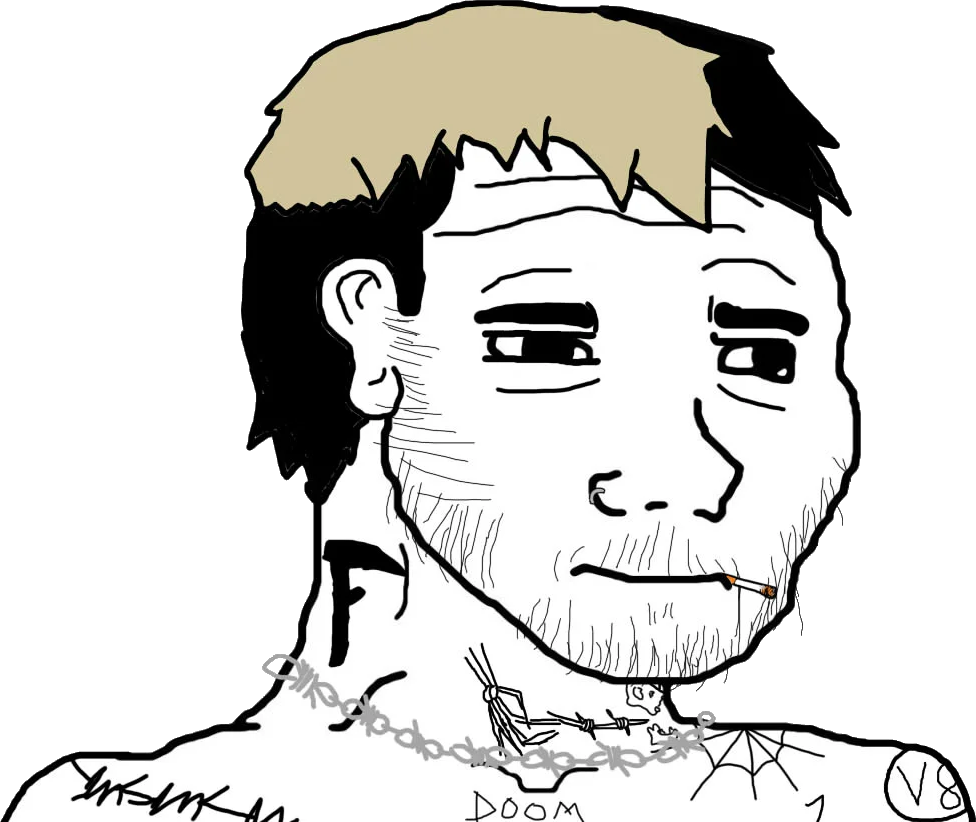
Label: 5_Doomer